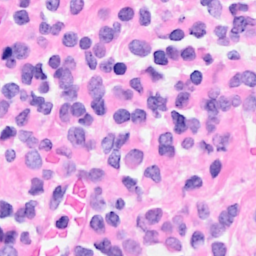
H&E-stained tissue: Breast